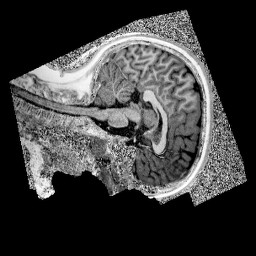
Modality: UNIT1
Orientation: sagittal
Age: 10
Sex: female
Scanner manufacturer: siemens
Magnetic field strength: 3 T
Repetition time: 4 s
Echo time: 0.00299 s